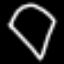
Label: diamond